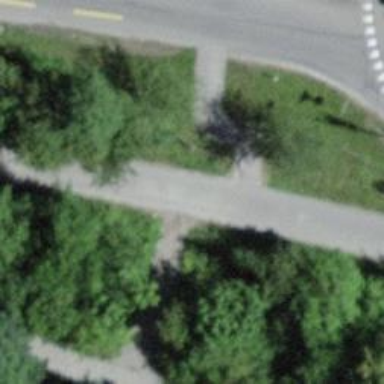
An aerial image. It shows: Service road with ground surface.